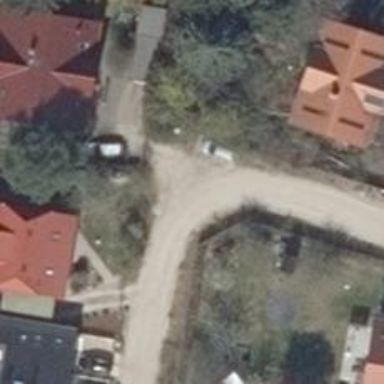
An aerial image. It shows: Driveway leading to service road.